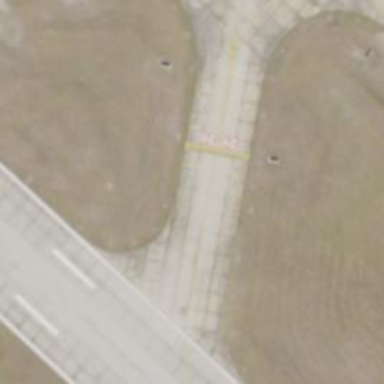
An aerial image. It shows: View of taxiway at the airport.